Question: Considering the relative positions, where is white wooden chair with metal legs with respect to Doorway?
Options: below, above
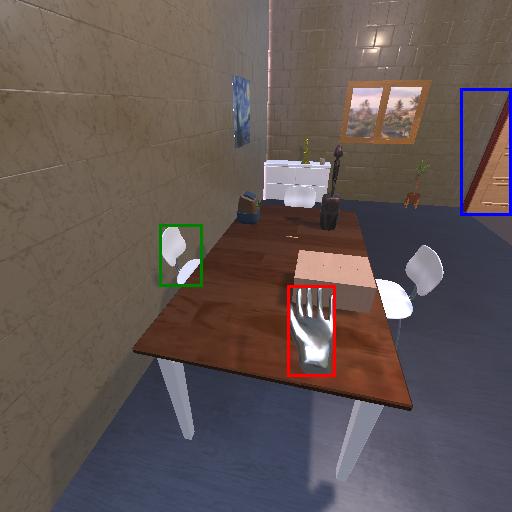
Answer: below